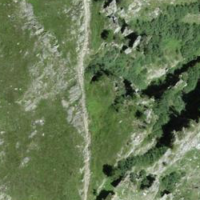
EUNIS habitat code: 23
Species observed at this site:
Erebia montana